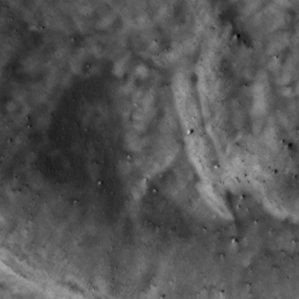
Label: non_frost